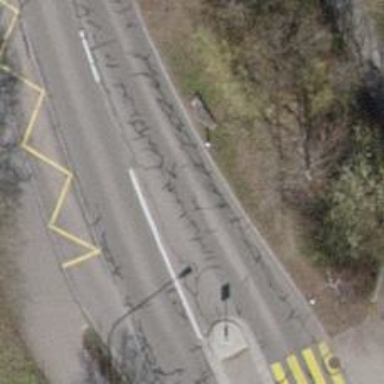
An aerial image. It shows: Bus stop with designated stop position for public transport.